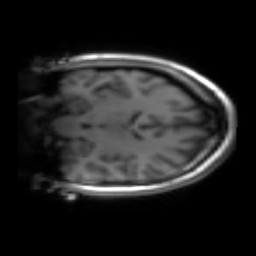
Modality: inplaneT1
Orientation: coronal
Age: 24
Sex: female
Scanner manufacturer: siemens
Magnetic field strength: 3 T
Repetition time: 1.2 s
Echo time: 0.00251 s